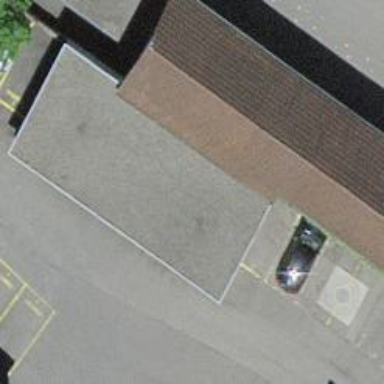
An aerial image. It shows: Garage.